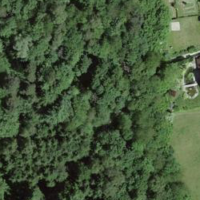
EUNIS habitat code: 44
Species observed at this site:
Ajuga reptans